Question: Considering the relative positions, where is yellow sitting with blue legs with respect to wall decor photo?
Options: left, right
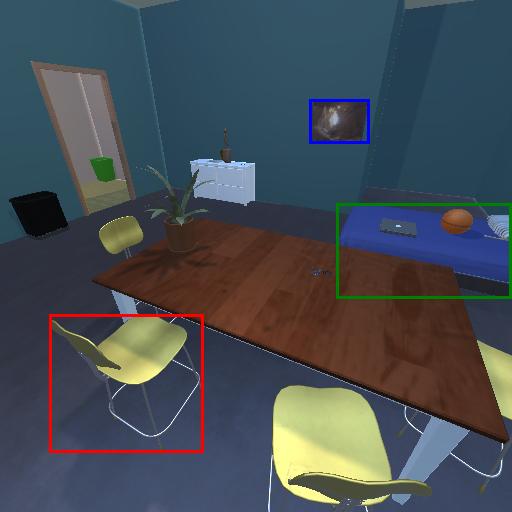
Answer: left